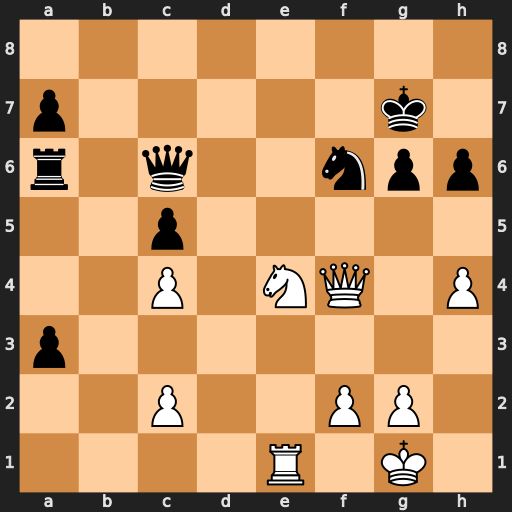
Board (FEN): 8/p5k1/r1q2npp/2p5/2P1NQ1P/p7/2P2PP1/4R1K1
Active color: w
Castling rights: -
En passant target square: -
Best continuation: Nxf6 Qxf6 Qc7+ Qf7 Re7